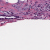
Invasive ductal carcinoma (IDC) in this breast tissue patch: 1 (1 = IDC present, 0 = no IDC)